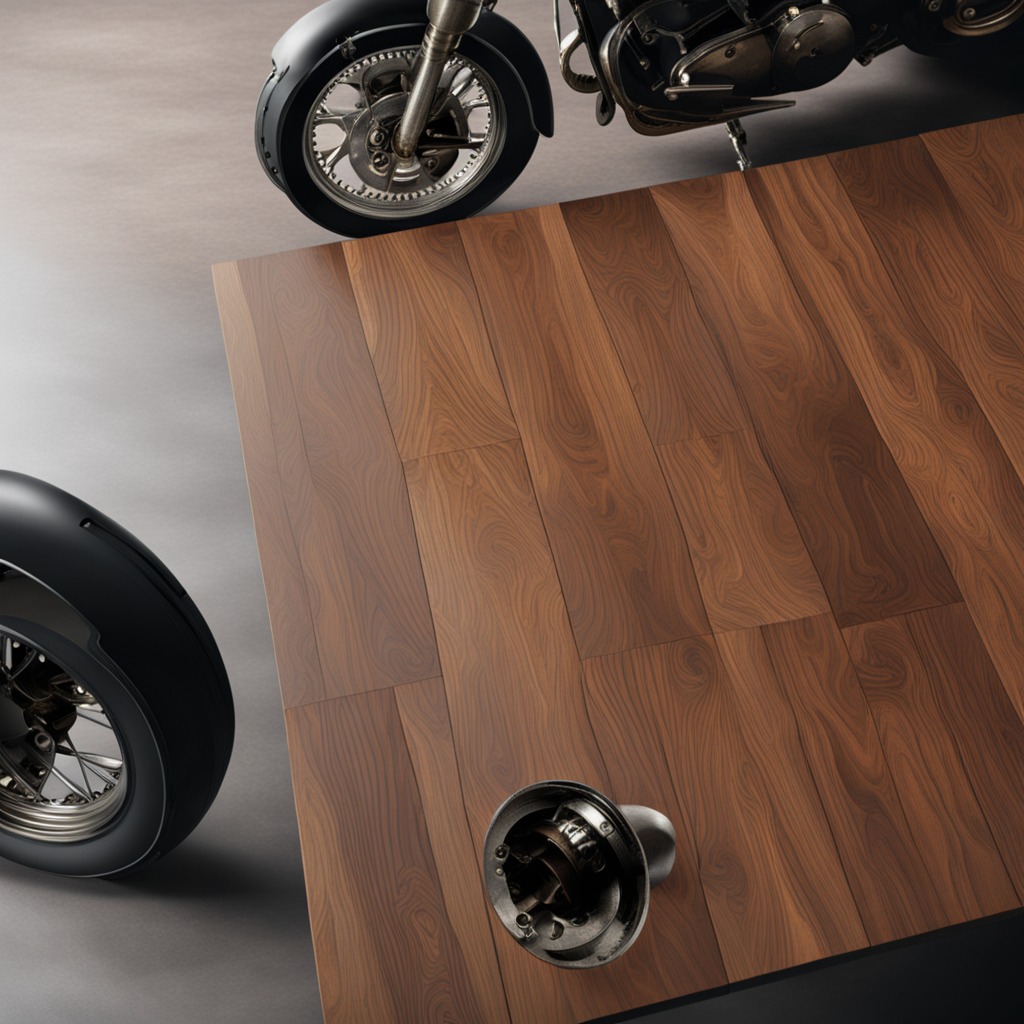
A metal screw is lying on the oil-spilled wooden table in a vintage motorcycle garage.